Field crop: maize
Growth stage: 1
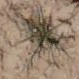
Species: salsola